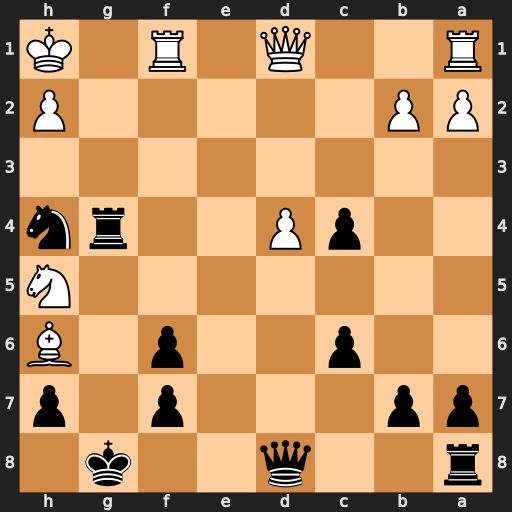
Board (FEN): r2q2k1/pp3p1p/2p2p1B/7N/2pP2rn/8/PP5P/R2Q1R1K
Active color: b
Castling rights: -
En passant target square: -
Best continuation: Qd5+ Qf3 Qxh5 Qxg4+ Qxg4